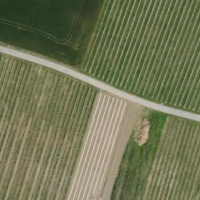
EUNIS habitat code: 52
Species observed at this site:
Himantoglossum robertianum